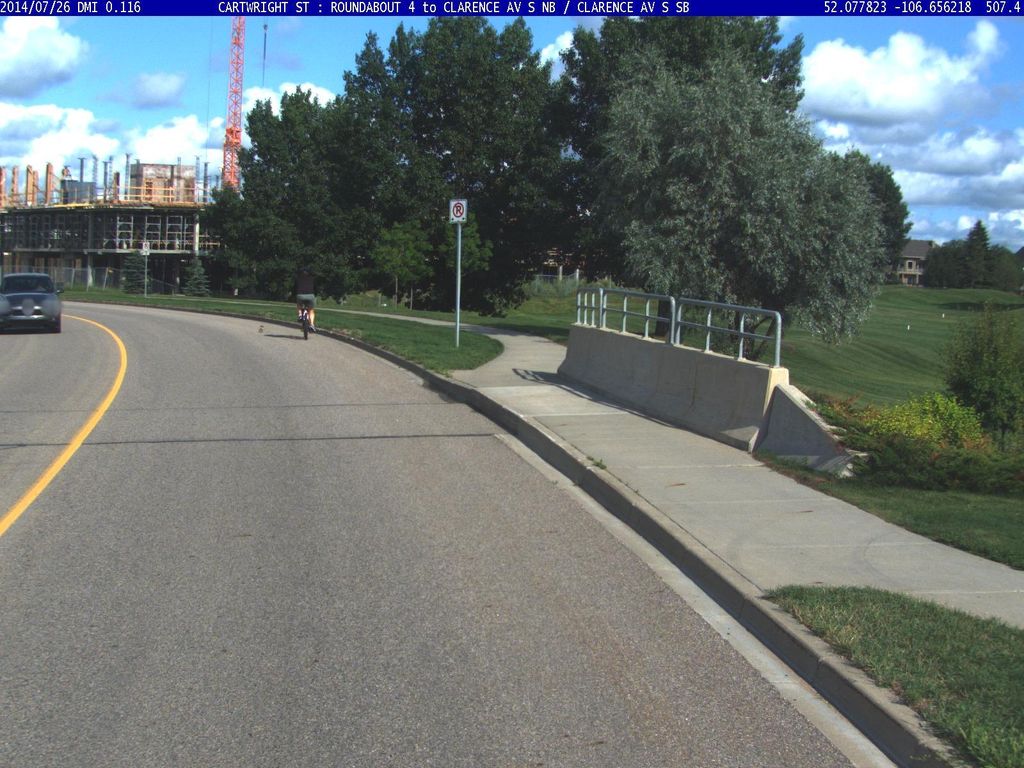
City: saskatoon